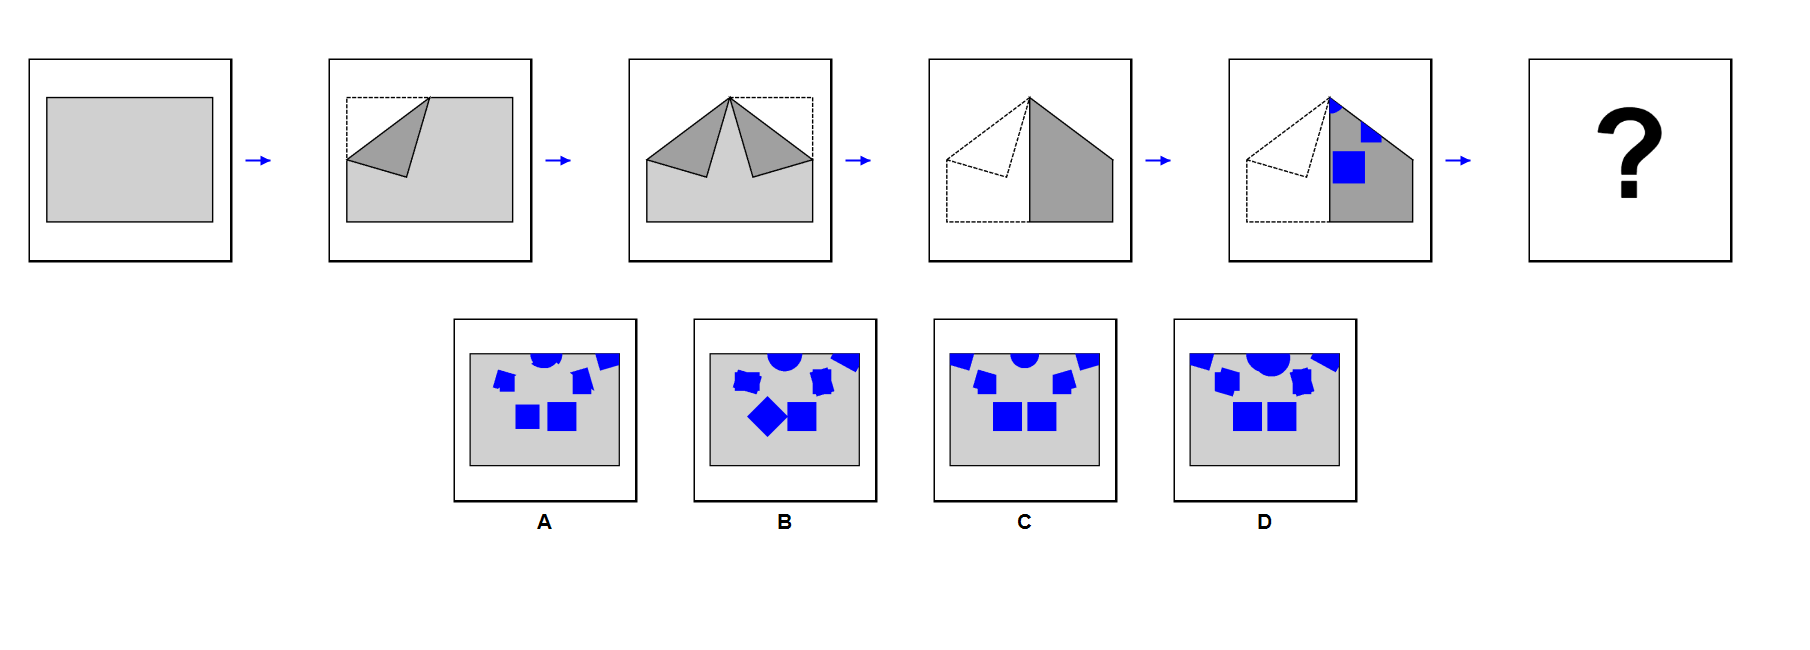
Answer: C